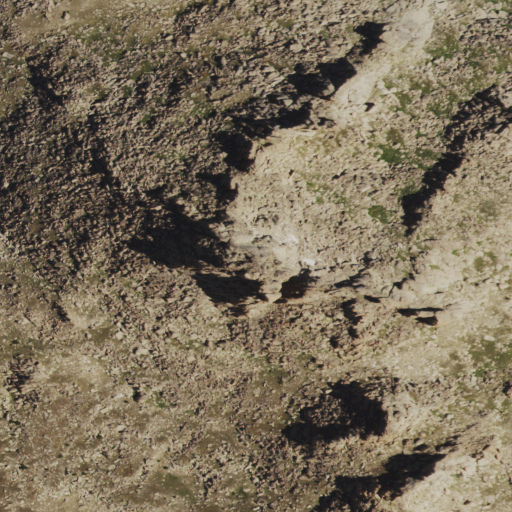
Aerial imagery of mountain in Wyoming named Hobbs Peak containing grassland and shrub